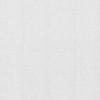
Label: dusty